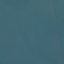
Land use / land cover class: SeaLake